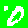
Digit: 0